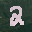
Label: 2